Question: I am using CrytalReports for Visual Studio 10 (.NET 4) for WPF. Whenever I load the Window with the CrystalReportViewer, it says,
> Could not load file or assembly 'file:///C:\Program Files\SAP
BusinessObjects\Crystal Reports for .NET Framework 4.0\Common\SAP
BusinessObjects Enterprise XI 4.0\win32_x86\dotnet1\crdb_adoplus.dll'
or one of its dependencies. The system cannot find the file specified.
I have added all the dll files/assemblies as references to the project.

Please suggest me what to do, I am really reaching my deadlines. Thanks in advance.
'''
conn obj = new conn();
SqlConnection con = new SqlConnection(obj.get_connection());
SqlDataAdapter sda = new SqlDataAdapter("select * from fee_window where dateofdeposite='" + DateTime.Now.ToString("MM/dd/yyyy") + "'", con);
DataSet_daybook ds = new DataSet_daybook();
sda.Fill(ds, "fee_window");
ReportDocument report = new ReportDocument();
report.Load(@"..\..\Report_daybook.rpt");
report.SetDataSource(ds);
crystalReportsViewer1.ViewerCore.ReportSource = report;
'''
Added My code.
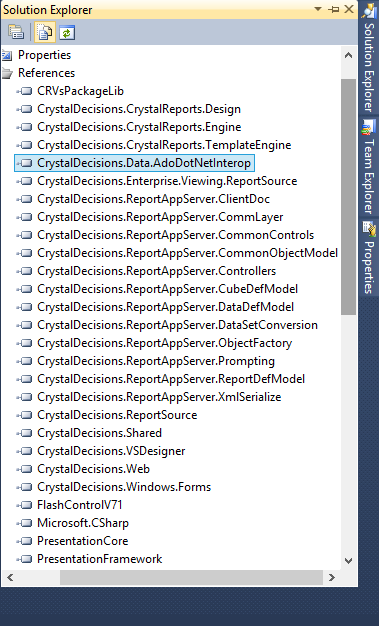
Answer: add the following attribute to your app.config startup element
'''
<startup useLegacyV2RuntimeActivationPolicy="true">
</startup>
'''